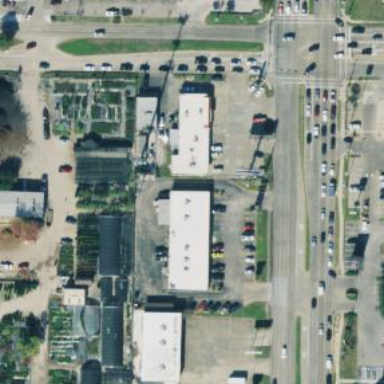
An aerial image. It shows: Retail area.